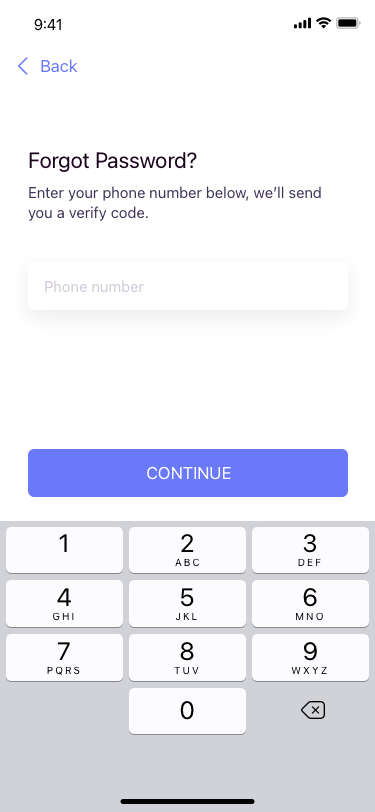
Text in this UI design:
Forgot Password?
Enter your phone number below, we’ll send you a verify code.